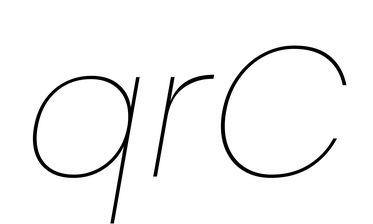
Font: Poppins-ThinItalic